Question: I have a series of tables I'm going to display based on some PHP code and MySQL queries. But, was wondering if there was a way to take the following table (with JavaScript or something) to expand and collapse the table data by clicking the table header.
The table I have is coded like...
'''
<table>
<tr>
<th>Always Visible</th>
</tr>
<tr>
<td>Hidden 01</td>
<td>Hidden 02</td>
<td>Hidden 03</td>
</tr>
<tr>
<td>Hidden 01</td>
<td>Hidden 02</td>
<td>Hidden 03</td>
</tr>
</table>
'''
Looks like... (with my CSS involved)...

Is this at all possible?
-Nick
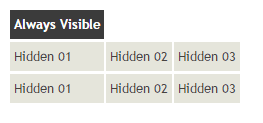
Answer: Something like this?
Demo@<URL>
If you want to collapse the table by default, then do it in CSS, like below.
'''
tbody { display: none; }
<table>
<thead>
<tr>
<th>Always Visible</th>
</tr>
</thead>
<tbody>
<tr>
<td>Hidden 01</td>
<td>Hidden 02</td>
<td>Hidden 03</td>
</tr>
<tr>
<td>Hidden 01</td>
<td>Hidden 02</td>
<td>Hidden 03</td>
</tr>
</tbody>
</table>
$("thead").find("th").on("click", function() {
$(this).closest("table").find("tbody").toggle(); //you can set delay within toggle as well, like .toggle(500);
});
'''